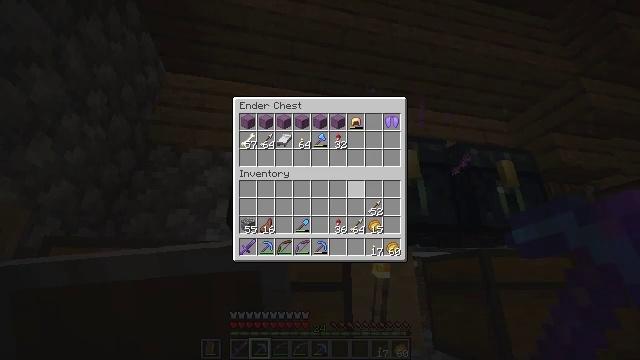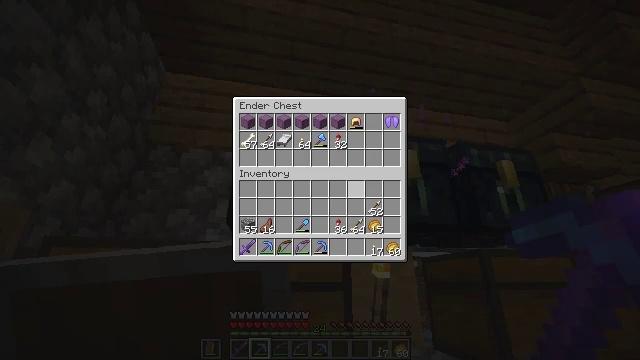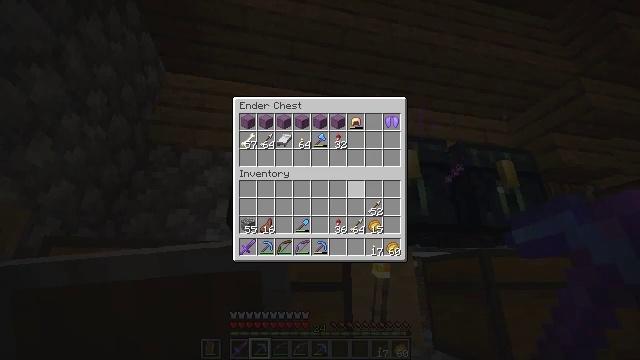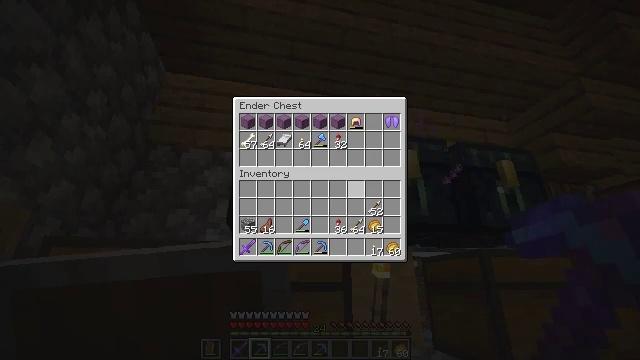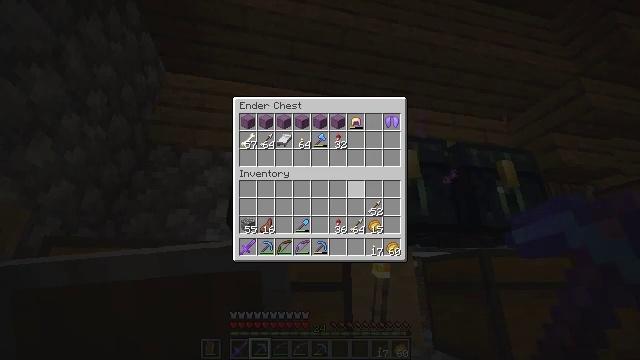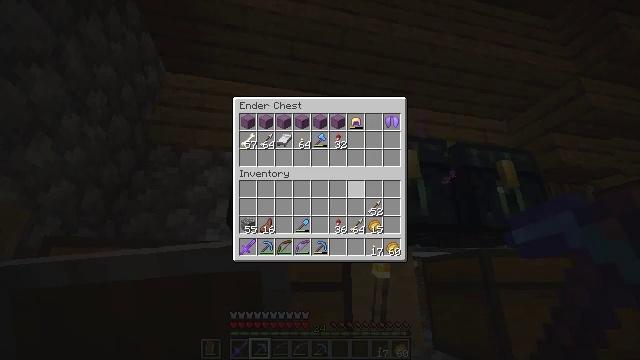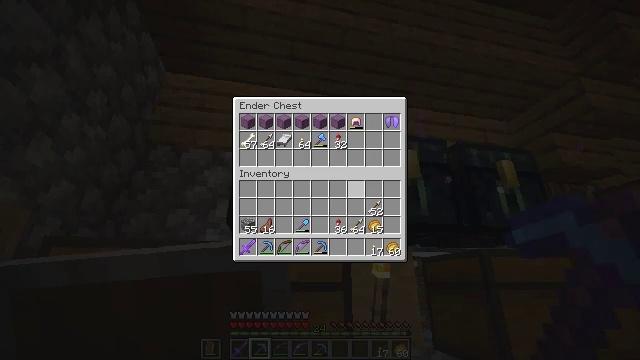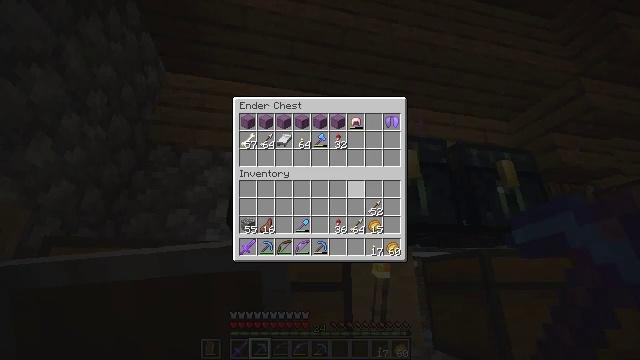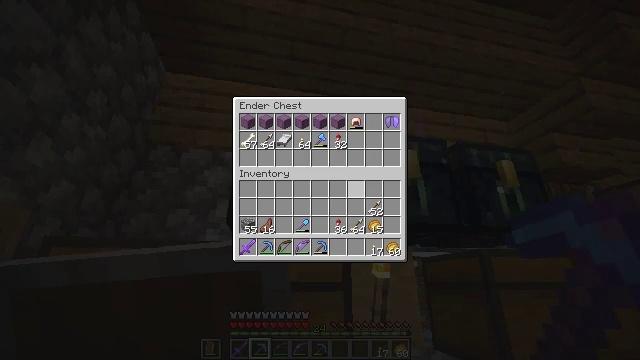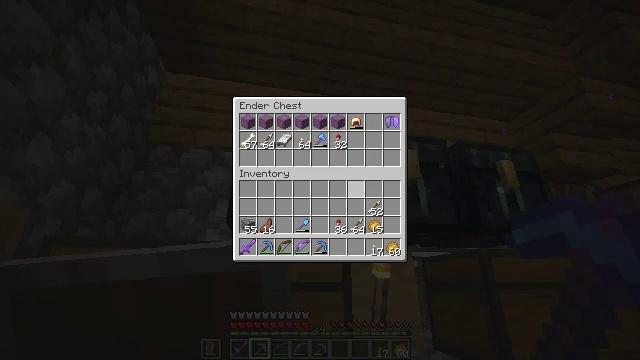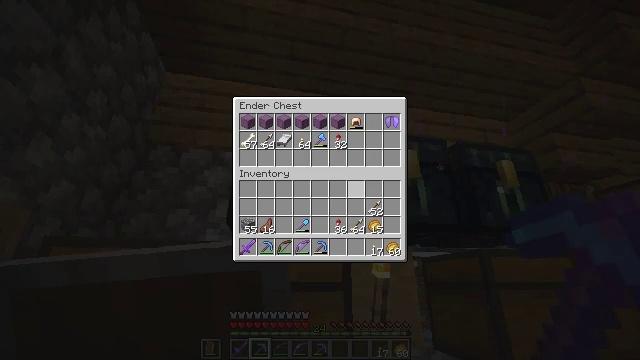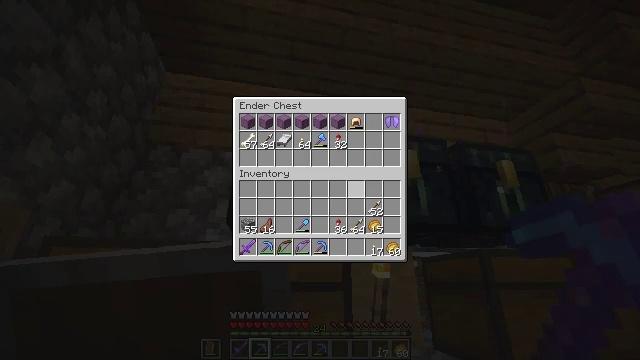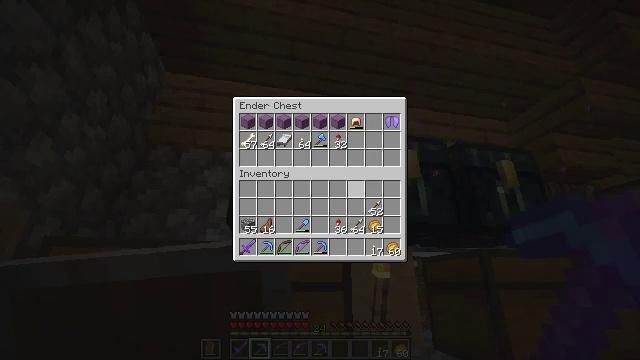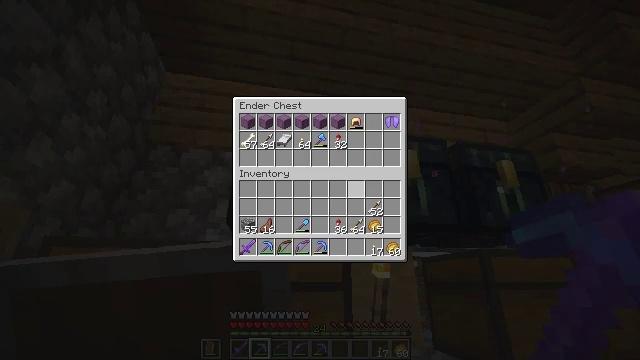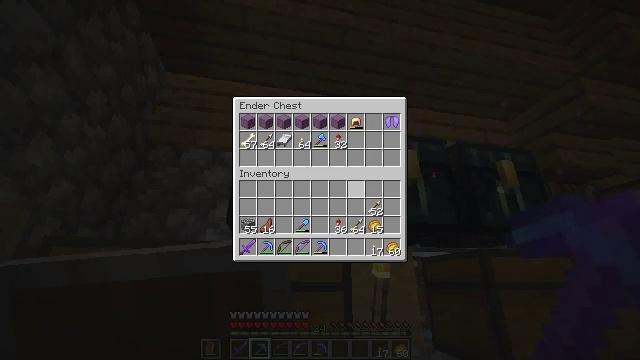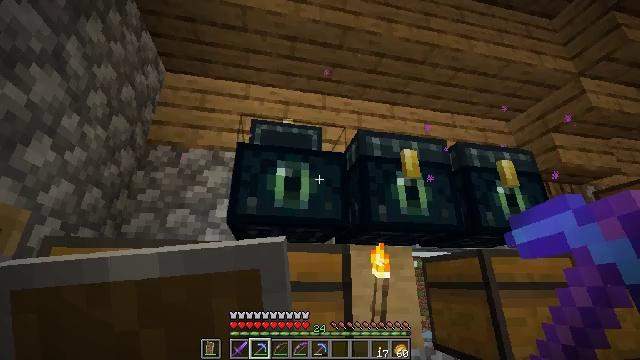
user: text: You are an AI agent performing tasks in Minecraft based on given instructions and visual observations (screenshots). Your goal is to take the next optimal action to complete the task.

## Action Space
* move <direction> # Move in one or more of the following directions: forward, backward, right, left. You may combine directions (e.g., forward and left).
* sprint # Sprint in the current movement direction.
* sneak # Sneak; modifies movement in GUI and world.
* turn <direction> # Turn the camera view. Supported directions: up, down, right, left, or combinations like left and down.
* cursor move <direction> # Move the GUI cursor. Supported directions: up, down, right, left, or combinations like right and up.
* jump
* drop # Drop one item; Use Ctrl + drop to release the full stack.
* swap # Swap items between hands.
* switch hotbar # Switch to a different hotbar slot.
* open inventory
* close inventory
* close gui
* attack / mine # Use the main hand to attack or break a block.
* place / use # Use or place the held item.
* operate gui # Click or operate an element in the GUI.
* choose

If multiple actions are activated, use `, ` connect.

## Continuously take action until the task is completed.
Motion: motion action
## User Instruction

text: Break the oak door to remove it.
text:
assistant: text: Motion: no_op
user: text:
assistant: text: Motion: no_op
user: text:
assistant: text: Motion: no_op
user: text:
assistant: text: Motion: no_op
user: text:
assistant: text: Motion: no_op
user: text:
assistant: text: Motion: no_op
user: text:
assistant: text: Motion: no_op
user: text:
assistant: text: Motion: no_op
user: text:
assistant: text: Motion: no_op
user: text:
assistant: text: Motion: no_op
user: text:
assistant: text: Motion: no_op
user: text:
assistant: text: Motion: no_op
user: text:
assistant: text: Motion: no_op
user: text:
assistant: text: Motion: no_op
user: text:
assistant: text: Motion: close inventory
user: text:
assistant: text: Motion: close inventory
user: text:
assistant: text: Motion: turn left and down, close inventory
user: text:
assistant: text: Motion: turn left and down
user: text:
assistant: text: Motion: turn left and down
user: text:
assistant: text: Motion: turn left and down
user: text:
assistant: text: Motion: turn left and down
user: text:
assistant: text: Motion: turn left and down
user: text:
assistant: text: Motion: turn left and down
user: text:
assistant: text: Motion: turn left and down
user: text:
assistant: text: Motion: no_op
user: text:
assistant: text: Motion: turn down
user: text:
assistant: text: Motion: turn down
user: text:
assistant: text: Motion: turn down
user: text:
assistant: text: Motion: turn down
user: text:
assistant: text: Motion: no_op